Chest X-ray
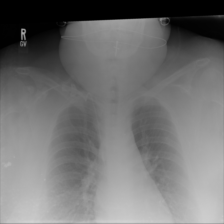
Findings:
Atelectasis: negative
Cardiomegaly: negative
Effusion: negative
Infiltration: negative
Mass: negative
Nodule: negative
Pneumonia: positive
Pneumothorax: negative
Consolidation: negative
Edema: negative
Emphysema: negative
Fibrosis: negative
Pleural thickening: negative
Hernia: negative